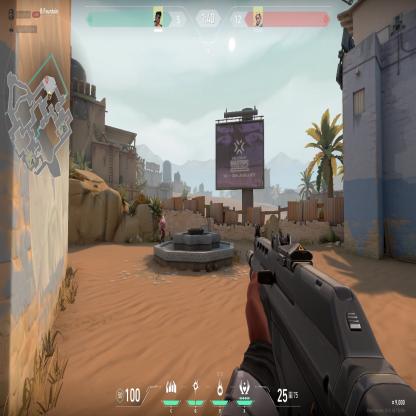
Label: enemy